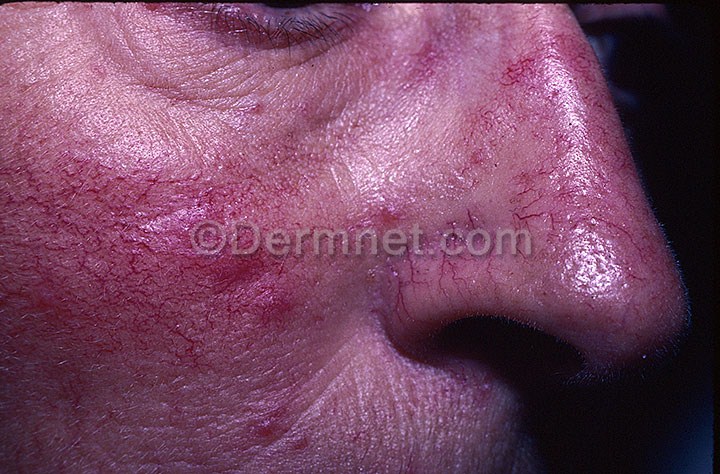
Disease: Lupus and other Connective Tissue diseases